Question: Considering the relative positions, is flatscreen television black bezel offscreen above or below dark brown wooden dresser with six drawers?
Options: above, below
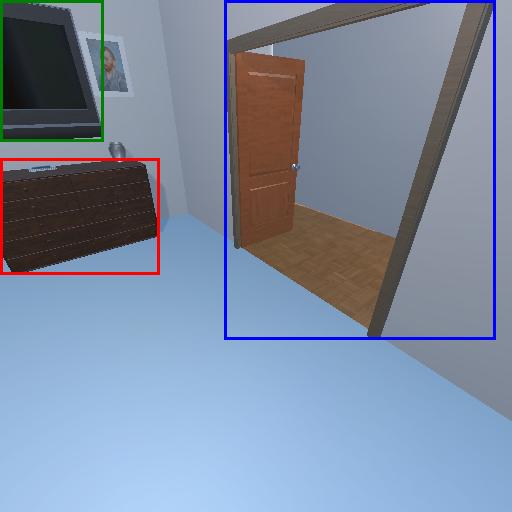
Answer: above